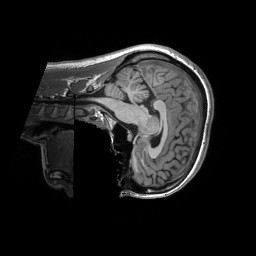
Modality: T1w
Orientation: sagittal
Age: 29
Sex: female
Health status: healthy
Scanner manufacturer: siemens
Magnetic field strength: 3 T
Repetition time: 2.3 s
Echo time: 0.00199 s